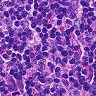
Metastatic tissue present: no